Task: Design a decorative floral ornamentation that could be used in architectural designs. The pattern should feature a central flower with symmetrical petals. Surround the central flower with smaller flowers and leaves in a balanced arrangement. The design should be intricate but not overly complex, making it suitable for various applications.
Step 1249:
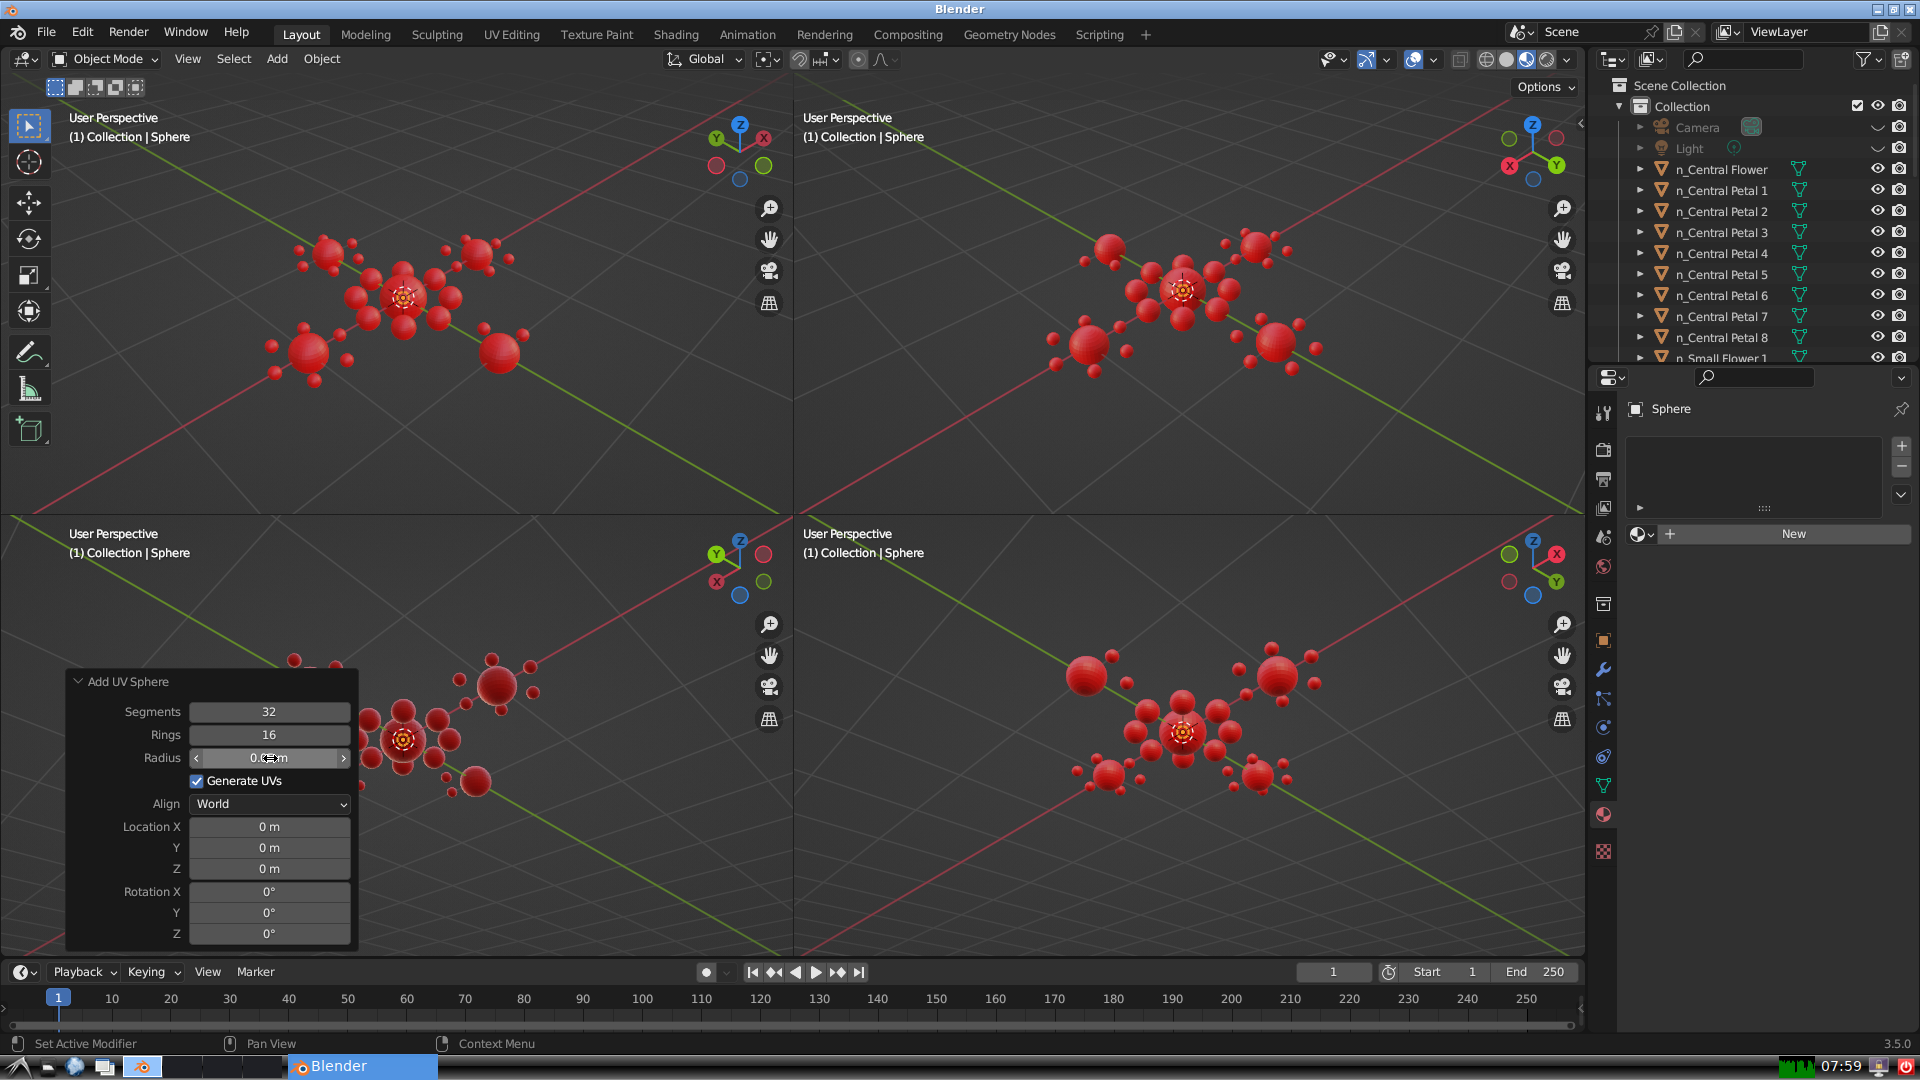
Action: click: no